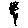
Label: flower